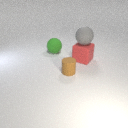
large red rubber cube in front of large green rubber sphere